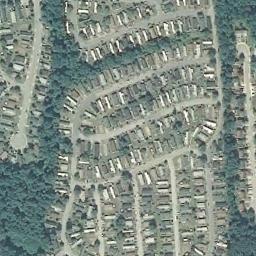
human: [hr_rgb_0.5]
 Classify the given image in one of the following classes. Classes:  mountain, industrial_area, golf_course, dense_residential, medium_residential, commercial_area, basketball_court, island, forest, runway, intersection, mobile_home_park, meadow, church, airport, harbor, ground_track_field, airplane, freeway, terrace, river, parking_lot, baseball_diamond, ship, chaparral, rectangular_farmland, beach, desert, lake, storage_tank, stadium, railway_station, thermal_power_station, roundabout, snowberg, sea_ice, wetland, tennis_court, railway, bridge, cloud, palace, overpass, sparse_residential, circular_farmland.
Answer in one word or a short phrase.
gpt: mobile_home_park